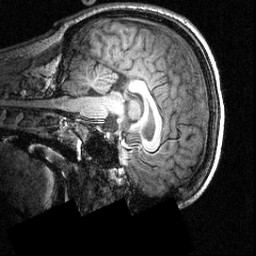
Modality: T1w
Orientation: sagittal
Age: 21
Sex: male
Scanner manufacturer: siemens
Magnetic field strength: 3.951 T
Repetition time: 1.5 s
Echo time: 0.00335 s